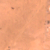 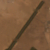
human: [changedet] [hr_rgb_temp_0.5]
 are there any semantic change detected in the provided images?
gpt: A highway has been built in the desert.